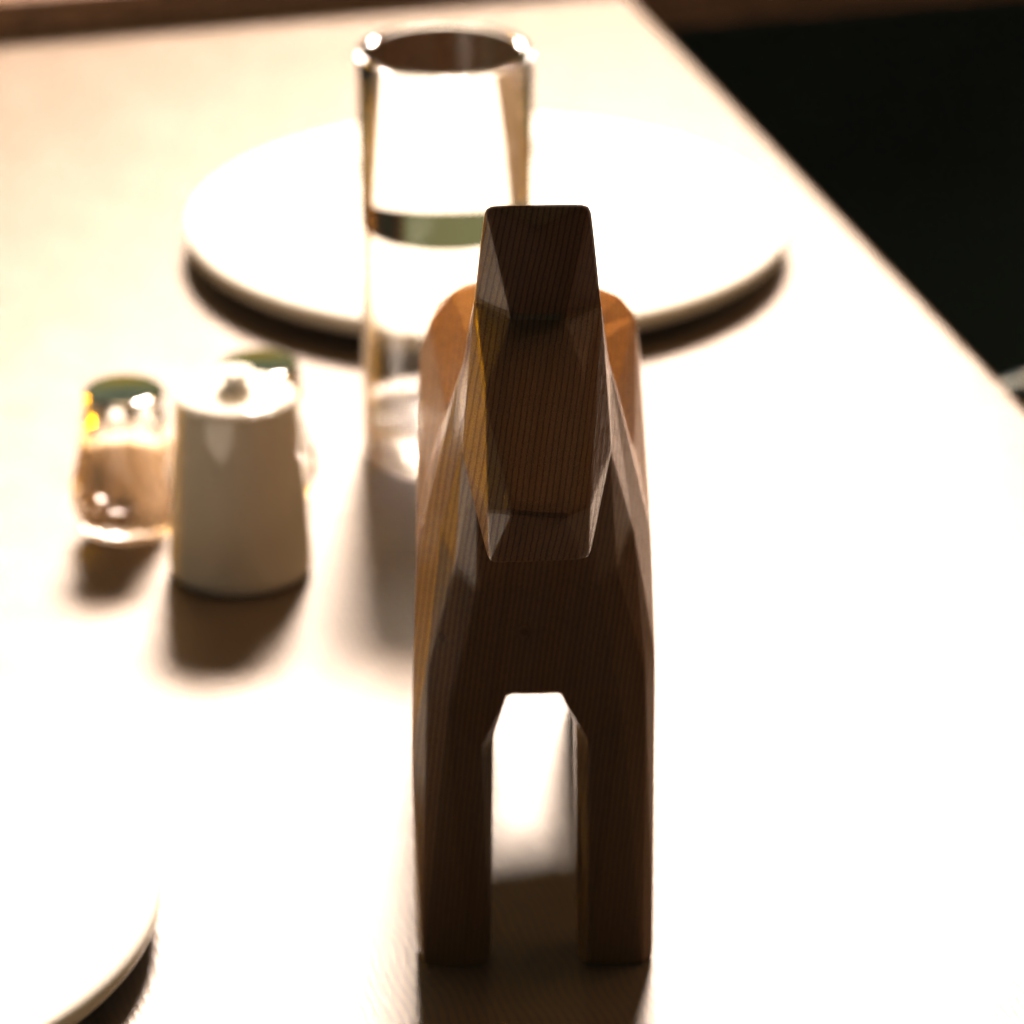
A high quality rendering of a dalahest_oak dalecarlian horse figurine made of varnished dark oak standing on a wooden table in an a sunset landscape with sunset lighting,medium shot from the front top, 150 mm, f 11, bokeh